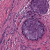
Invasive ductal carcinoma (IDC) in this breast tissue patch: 1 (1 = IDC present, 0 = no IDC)